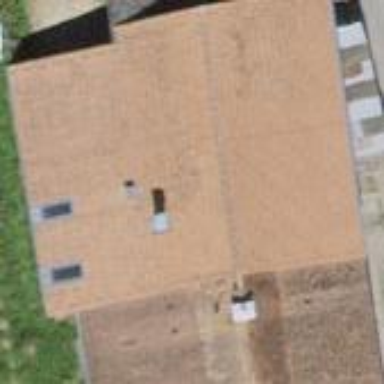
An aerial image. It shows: Farm building.